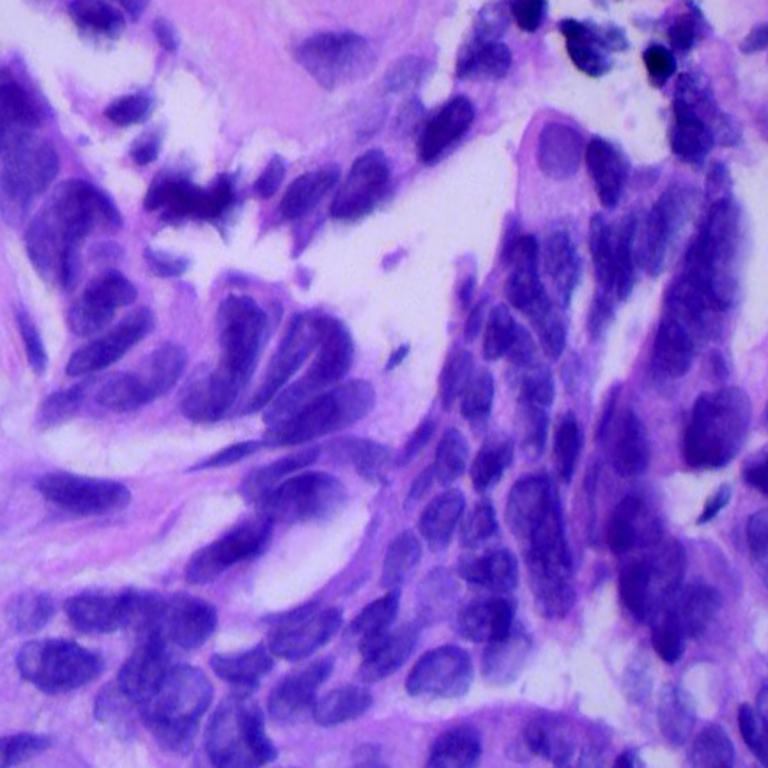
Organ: lung
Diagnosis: adenocarcinomas